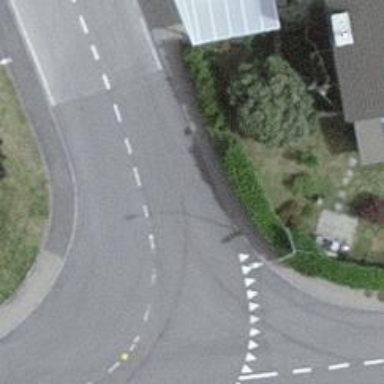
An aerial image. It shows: Secondary road with asphalt surface.